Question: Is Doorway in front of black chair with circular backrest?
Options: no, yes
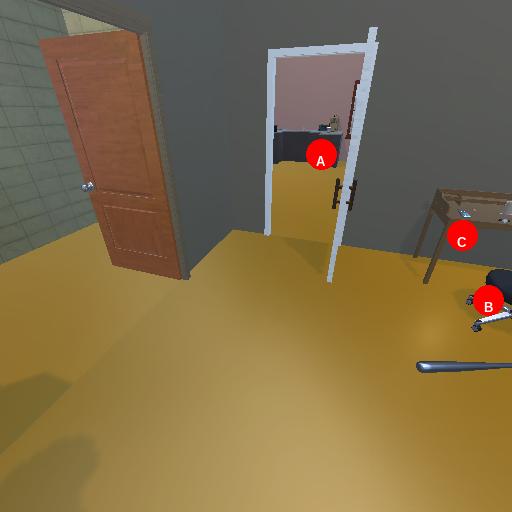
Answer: no